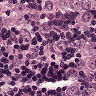
Metastatic tissue present: yes